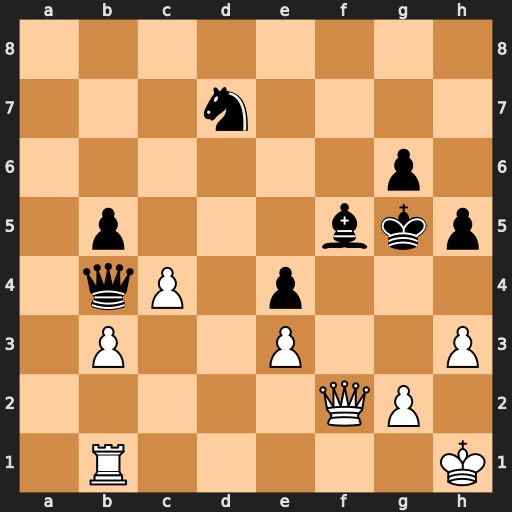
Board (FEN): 8/3n4/6p1/1p3bkp/1qP1p3/1P2P2P/5QP1/1R5K
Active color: w
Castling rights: -
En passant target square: -
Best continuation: Qf4+ Kf6 g4 hxg4 hxg4